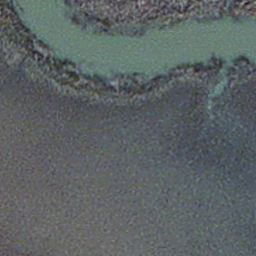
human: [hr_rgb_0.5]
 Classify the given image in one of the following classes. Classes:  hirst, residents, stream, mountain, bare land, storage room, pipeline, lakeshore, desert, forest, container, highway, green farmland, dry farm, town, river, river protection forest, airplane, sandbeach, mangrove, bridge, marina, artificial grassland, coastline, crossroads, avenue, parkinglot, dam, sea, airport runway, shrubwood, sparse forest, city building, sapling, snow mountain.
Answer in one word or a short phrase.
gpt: stream